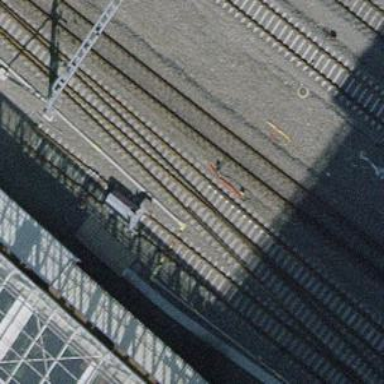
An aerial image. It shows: Railway buffer stop.